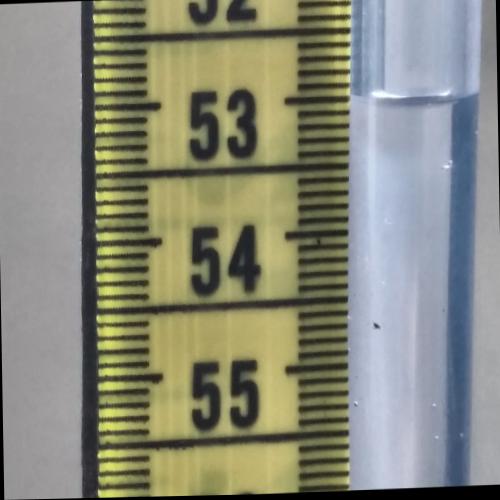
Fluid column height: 53.0 cm